Aerial crown-view tile of a tropical tree (Barro Colorado Island, Panama), acquired 20250915:
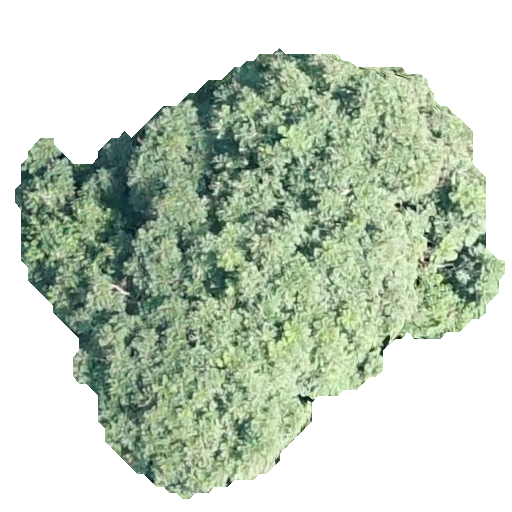
Species: Jacaranda copaia
GBIF accepted scientific name: Jacaranda copaia
Crown area: 202.453 m²